Question: I am using <URL> for zooming images. There is a rotate feature to rotate the images in both directions.
In Google chrome, when you rotate the image in any direction, and thn try to zoom in and zoom out, some border type lines appear on the empty space in the container. Here is screenshot of the problme.
You can open the <URL> of this plugin to see this behavior in chrome.
I tried using dev tool of chrome but the lines disappear as soon as I open the dev tool window. Is there any solutions for this problem?
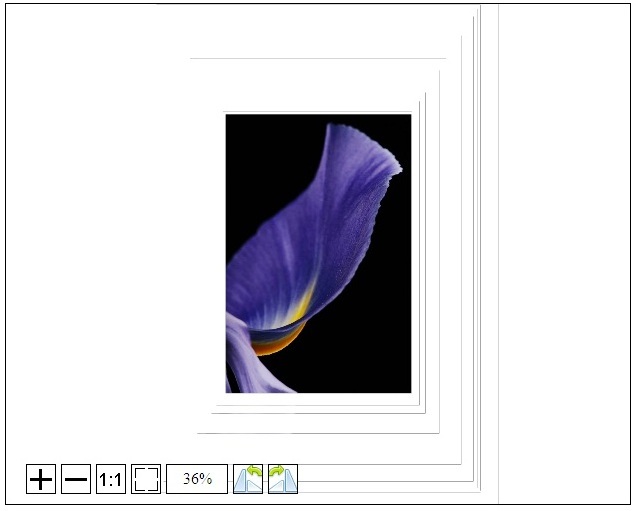
Answer: Ok, so I got a <URL> of this plugin. Here are its contents.
> It seems very much like a browsers issue. I will report it to the
chromium bug tracker, but I don't think that there is something more
to do about it. Image artifacts appear when image has transform value
with angle set and is being resized.Here is <URL>
I hope it will be helpful for someone someday